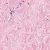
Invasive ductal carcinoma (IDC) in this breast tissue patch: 0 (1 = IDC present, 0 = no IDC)